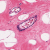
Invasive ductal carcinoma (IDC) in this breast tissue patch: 0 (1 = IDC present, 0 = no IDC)